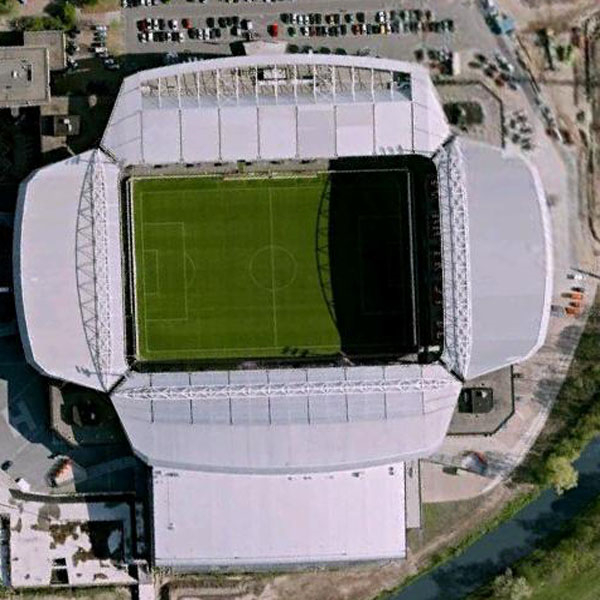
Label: Stadium